Interaction volume radius: 10 \u00c5
Interaction volume height: 35 \u00c5
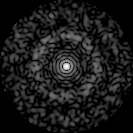
Disorder parameter: 0.8487